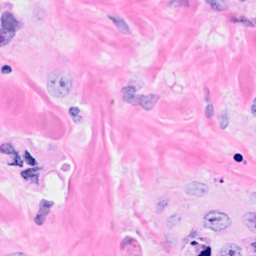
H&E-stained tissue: Breast